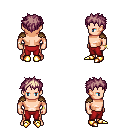
a pixel art fantasy rpg character, male body template, human, light skin, leather shoulder armor, red pants, white blonde bedhead hairstyle, bracelets, gold boots, four views (front, back, left, right), 2x2 character sprite sheet, small pixel art, hard edges, no anti-aliasing